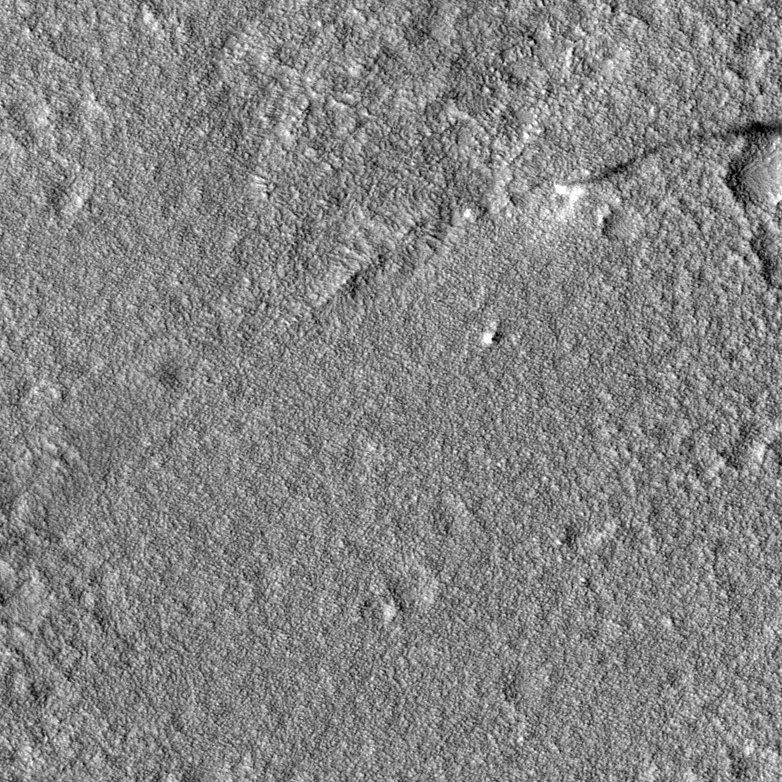
Label: dustdevil